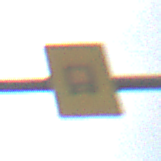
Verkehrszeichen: KennzeichnungspflichtigeFahrzeugeGefaehrlicheGueterOhnePfeilsymbol
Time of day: MorningAfternoon
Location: Outdoor (Suburban)
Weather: PartlyCloudy
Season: NotSpecified
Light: Natural